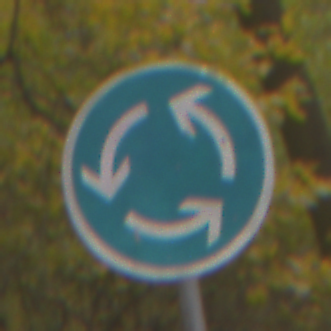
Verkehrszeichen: Kreisverkehr
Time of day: Midday
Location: Outdoor (Nature)
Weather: Overcast
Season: NotSpecified
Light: Natural